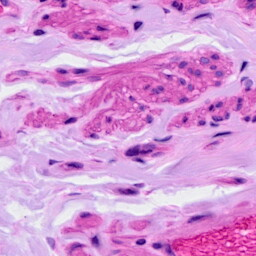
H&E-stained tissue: Ovarian